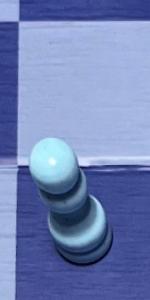
Label: Pawn_White